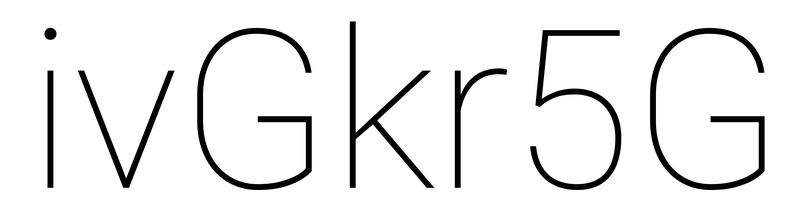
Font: Roboto_Thin